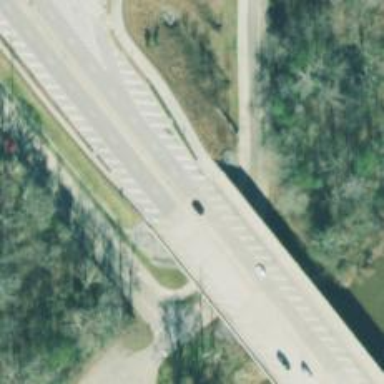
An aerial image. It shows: Primary highway bridge with asphalt surface.